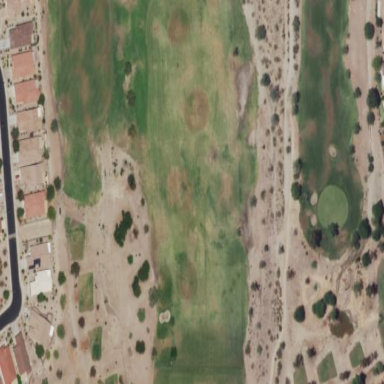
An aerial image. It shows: Grassy area used as driving range for golf.